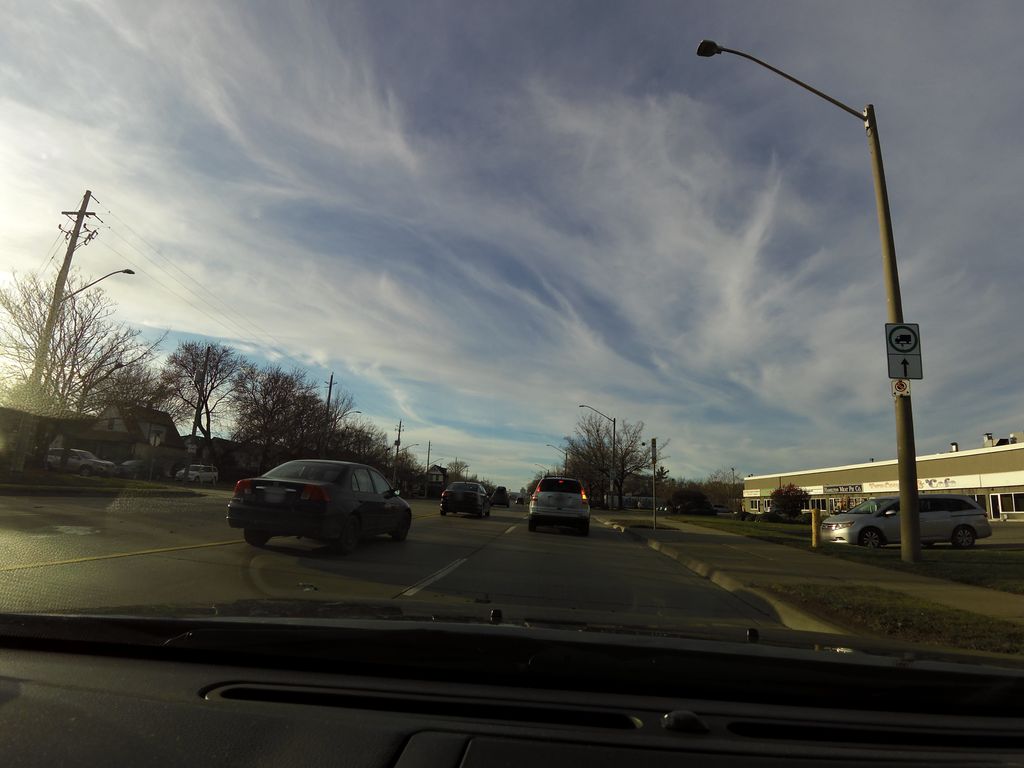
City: hamilton